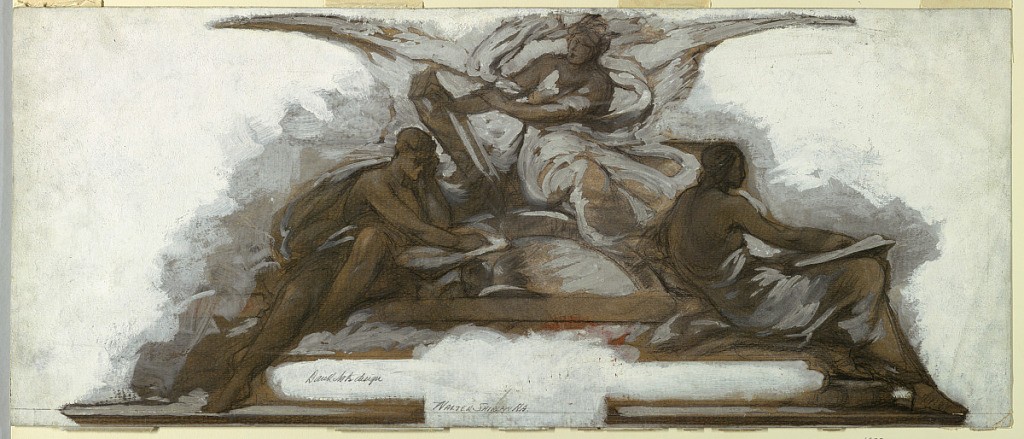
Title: Bank Note Design
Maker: Walter Shirlaw, American, b. Scotland, 1838–1909
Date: ca. 1895
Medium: Brush and grey and white gouache, black crayon, red pastel on brown paper (separate strip below)
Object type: Drawing
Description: A winged woman is in the center over a protractor, beside which a man sits at left writing in a book. A girl is shown at right in profile turned toward right and reading ina book.